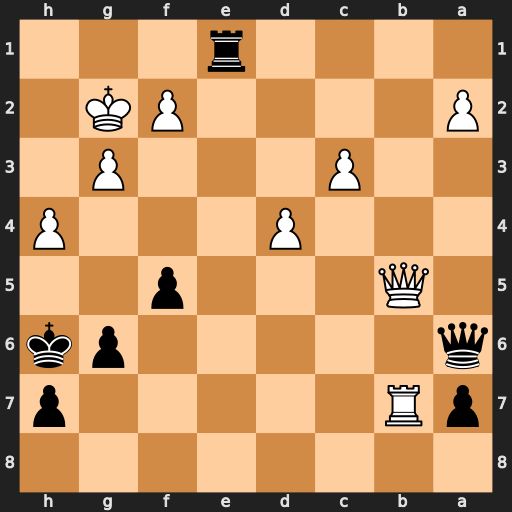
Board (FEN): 8/pR5p/q5pk/1Q3p2/3P3P/2P3P1/P4PK1/4r3
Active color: b
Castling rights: -
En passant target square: -
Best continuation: Qe6 Qd3 Qd5+ Qf3 Rg1+ Kxg1 Qxf3